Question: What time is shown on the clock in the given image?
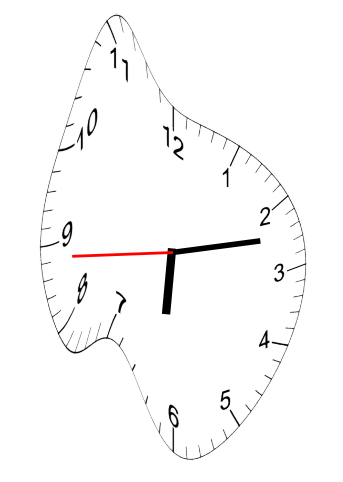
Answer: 06:12:44